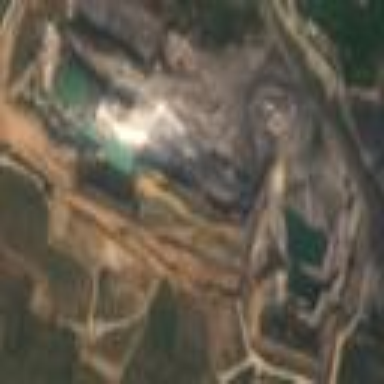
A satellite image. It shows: Quarry area.